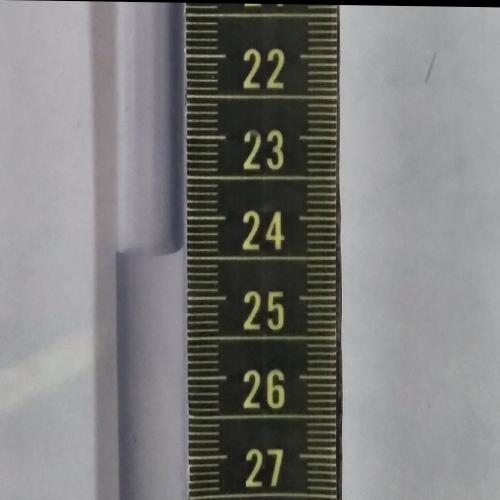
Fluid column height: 24.4 cm